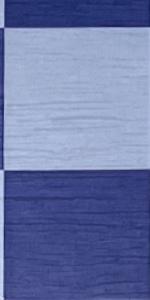
Label: Empty